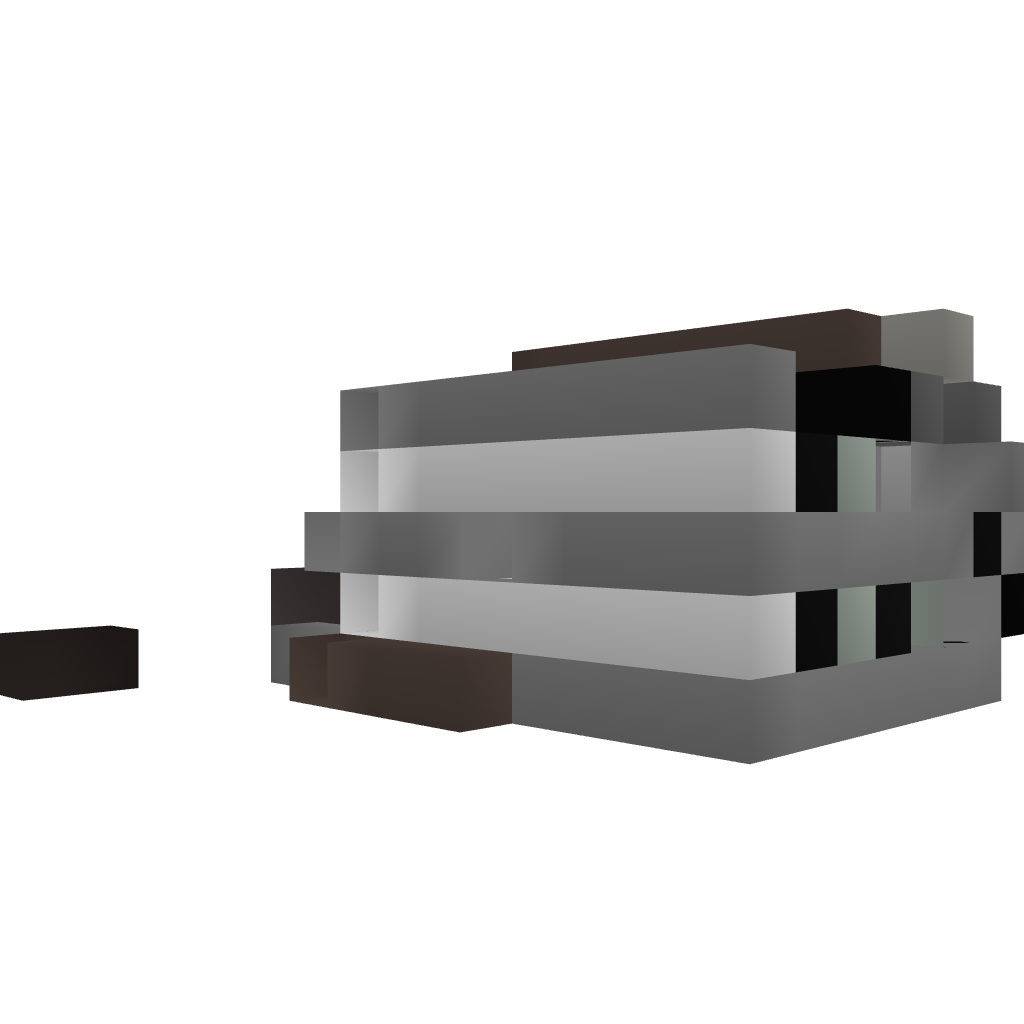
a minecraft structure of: Potion brewer